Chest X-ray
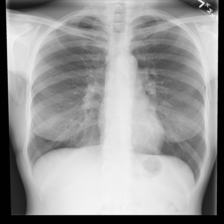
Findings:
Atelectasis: negative
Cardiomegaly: negative
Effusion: negative
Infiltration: negative
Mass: negative
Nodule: negative
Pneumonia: negative
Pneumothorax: negative
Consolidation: negative
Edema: negative
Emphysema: negative
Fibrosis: negative
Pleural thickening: negative
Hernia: negative